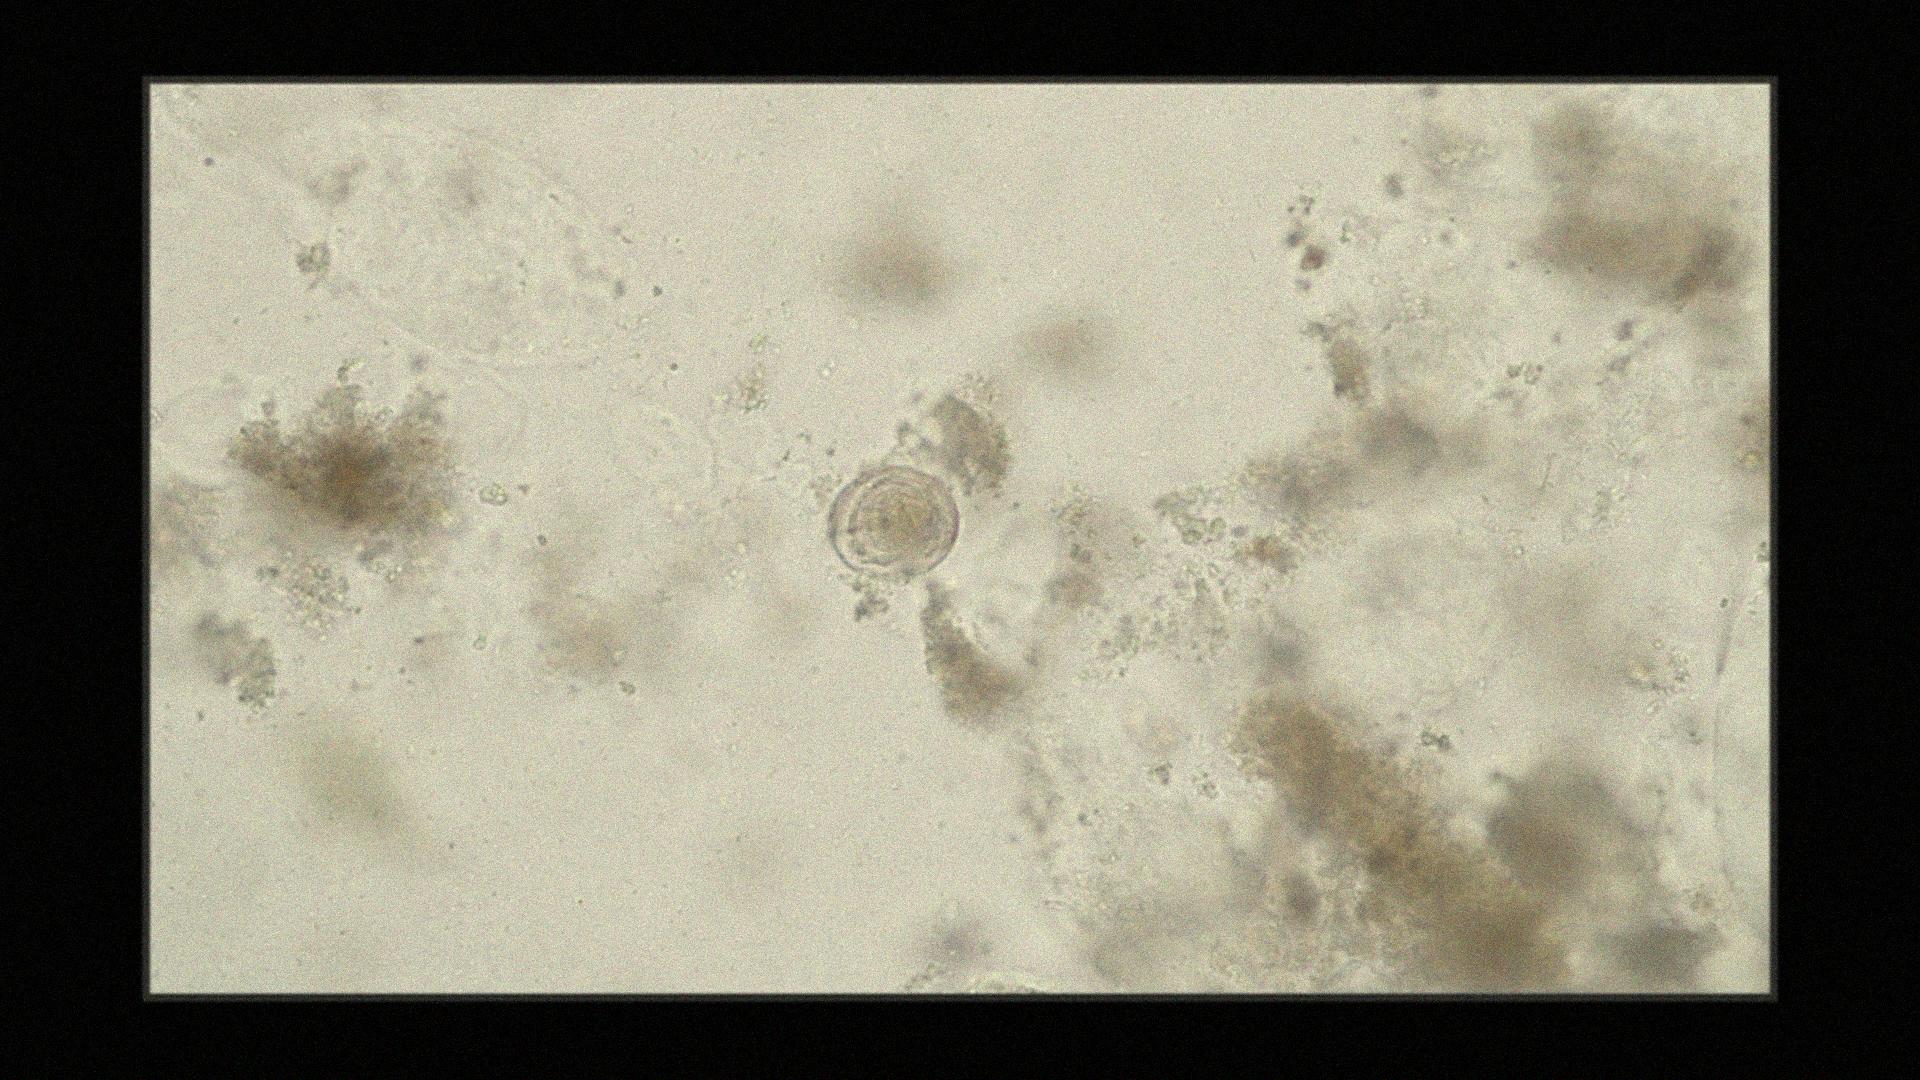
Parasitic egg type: Hymenolepis nana